Question: What are these gray squiggly lines that are everywhere? Due to university policy i cant post code online so i blacked it out. However, this should be enough to see that this makes code awful to read.
Many Google searches did not lead me to anything that showed lines like these.

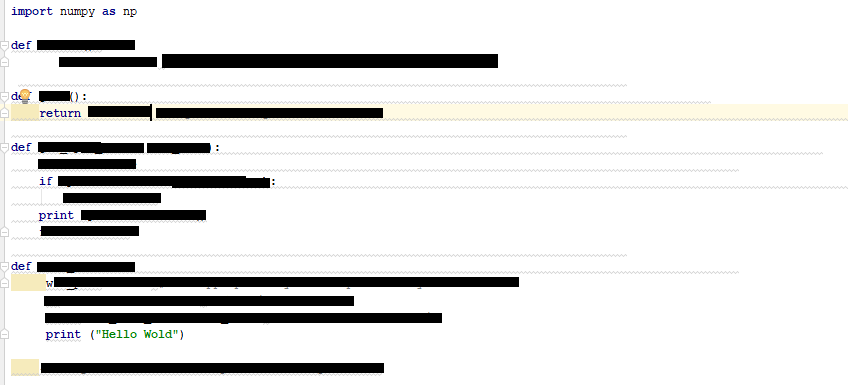
Answer: In a comment to the question the OP clarified that the warning message for the gray-underlined lines says
> "PEP 8: expected 2 blank lines, found 1"
<URL> is a similar question.
The relevant <URL> of the PEP-8 style guide says:
> Surround top-level function and class definitions with two blank lines.
Your code shows top-level functions that only have a single blank line between them. Add another line between them to make the warning disapear or configure PyCharm to omit those warnings.
---
There are a few more suggestions/guidlnes on blank lines you can read in the link I added. Just remember that these are guidelines, not hard rules. Your code will run regardless of these suggestions.